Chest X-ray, AP view. Patient: 54 years old, sex M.
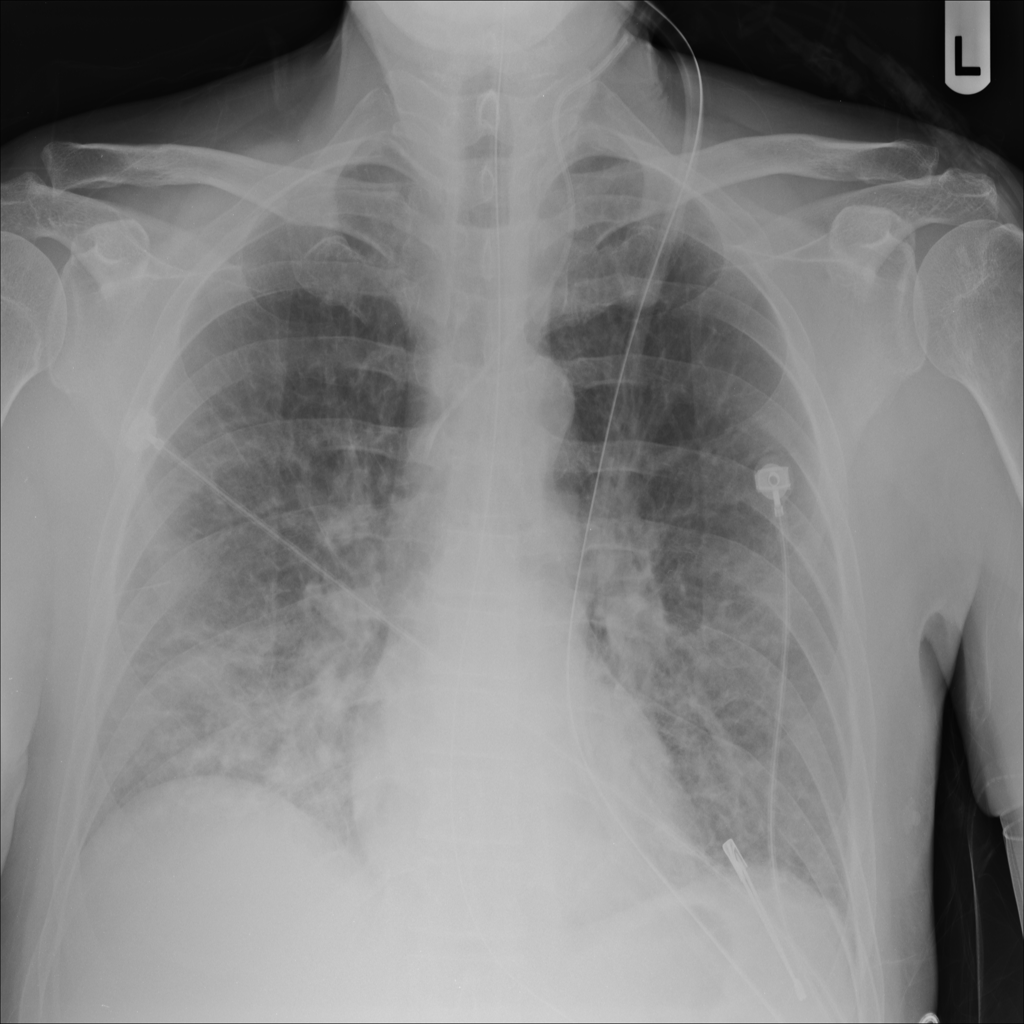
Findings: Infiltration